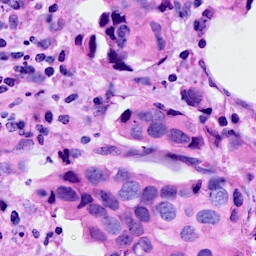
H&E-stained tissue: Breast